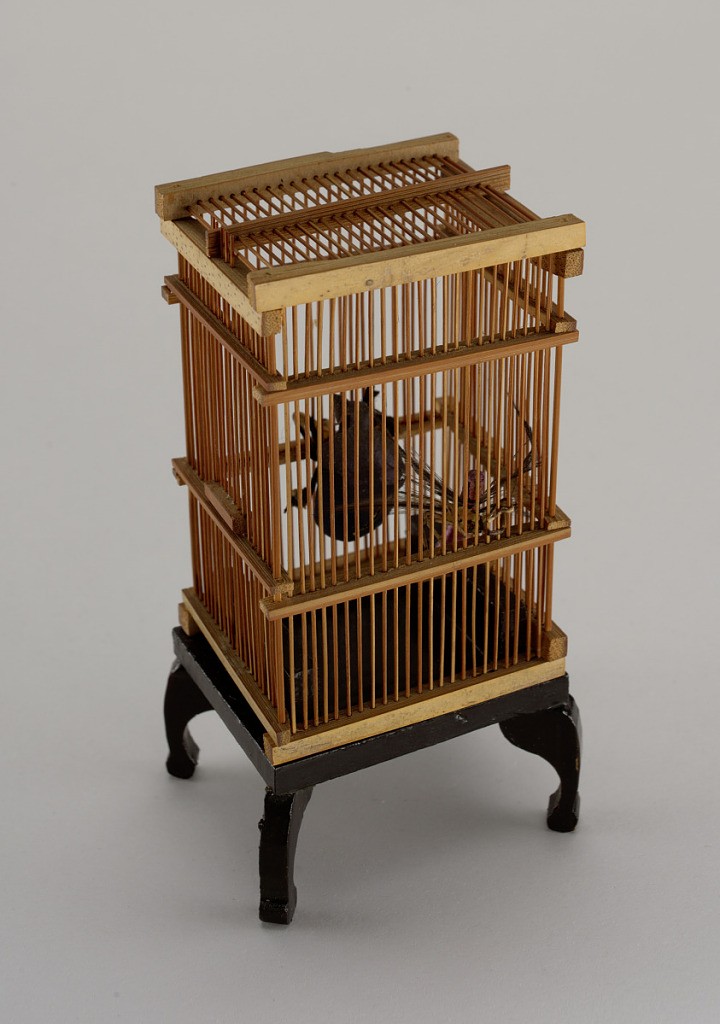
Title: cricket cage and base
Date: late 19th century
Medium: Rattan, bamboo, lacquered wood (base); fiber, paper, silk, feathers (imitation insects)
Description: Upright rectangular cage (a) with two parallels and concealed door; attached by small brads to black lacquered wood base (b) with cabriole legs set at angles.  Inside cage, imitation black beetle and winged insect (dragon fly?) attached to bars.